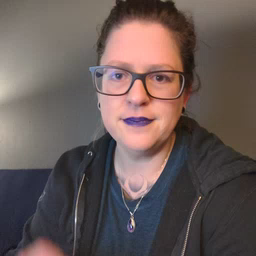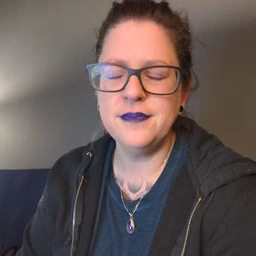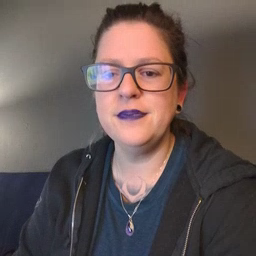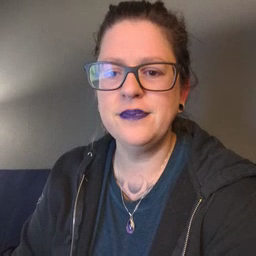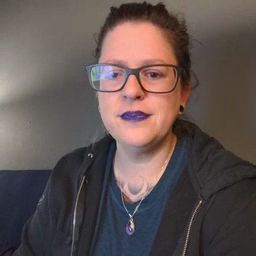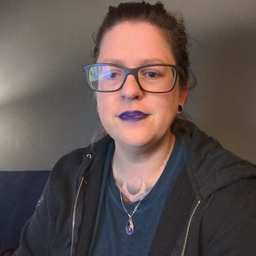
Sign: wake